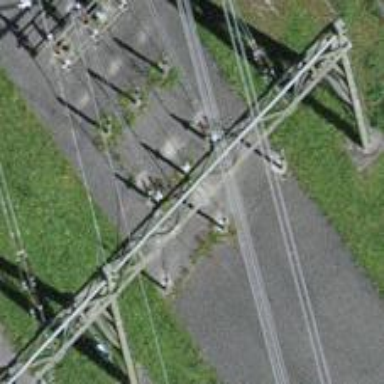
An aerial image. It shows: Power line is depicted.